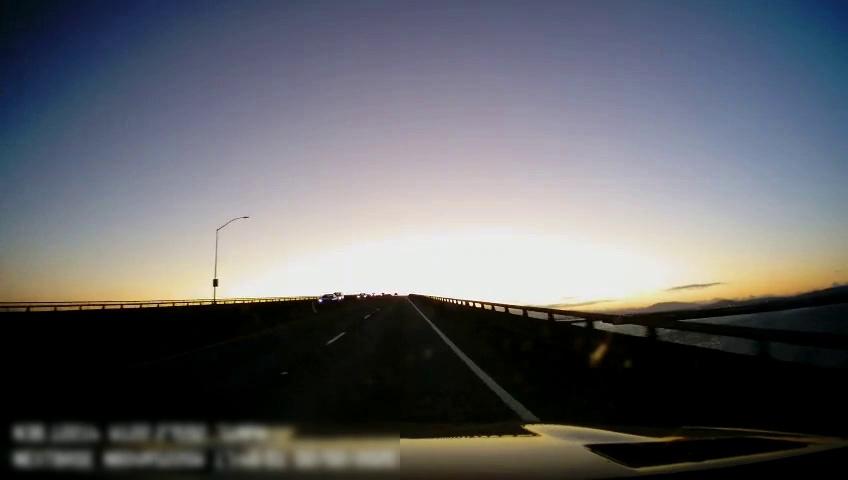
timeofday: Dusk/Dawn/Twilight
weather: Sunny
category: Drivable Space
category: Vehicles | Car
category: Vehicles | Car
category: Lanes | Current Lane
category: Lanes | Current Lane
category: Lanes | Alternate Lane